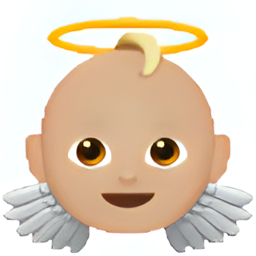
Name: baby angel
Emoji: 👼🏼
Group: People & Body
Sub-group: person-fantasy